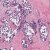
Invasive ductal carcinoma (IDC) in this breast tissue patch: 1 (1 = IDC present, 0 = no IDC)